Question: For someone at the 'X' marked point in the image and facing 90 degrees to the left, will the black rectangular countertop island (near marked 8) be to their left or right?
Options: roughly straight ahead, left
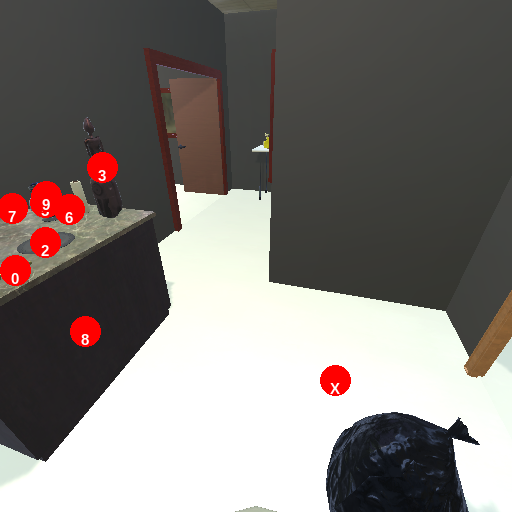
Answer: roughly straight ahead